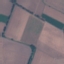
Land use / land cover class: AnnualCrop